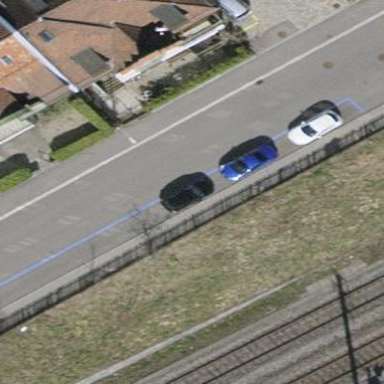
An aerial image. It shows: Parking lane with asphalt surface.